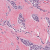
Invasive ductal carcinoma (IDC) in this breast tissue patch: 1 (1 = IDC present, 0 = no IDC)